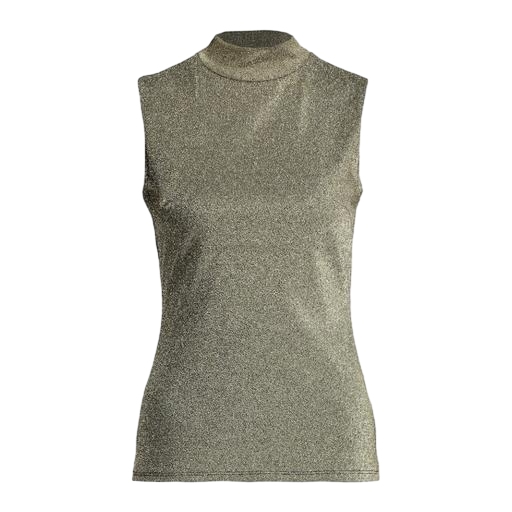
gold high-neck top, silver high neck jersey top, high-neck top, white background